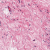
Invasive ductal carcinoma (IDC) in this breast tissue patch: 0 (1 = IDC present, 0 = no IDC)